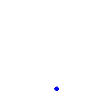
Particle: pion